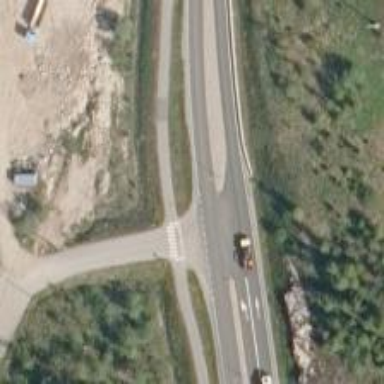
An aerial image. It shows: Road with "give way" sign.